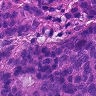
Metastatic tissue present: yes